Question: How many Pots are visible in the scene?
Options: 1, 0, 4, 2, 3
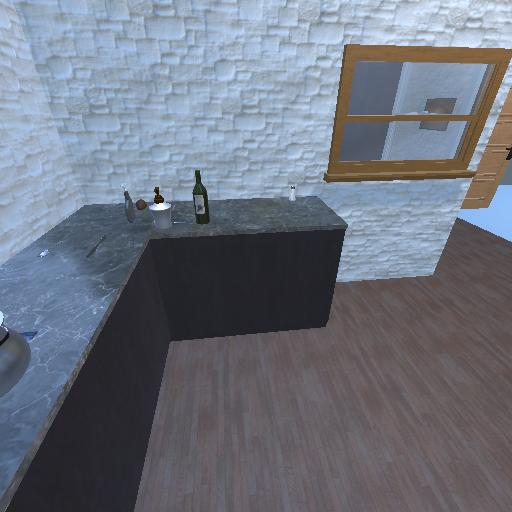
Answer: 1